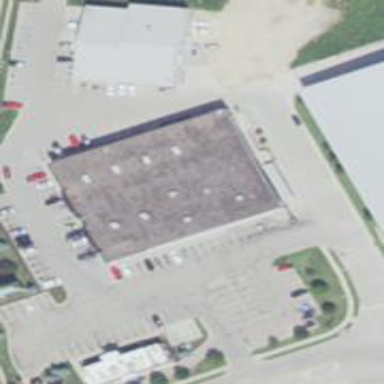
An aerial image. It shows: Commercial building.